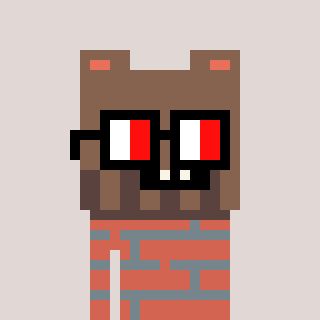
a pixel art character with square glasses with black frames and red eyes, a bear-shaped head and a peachy-colored body on a warm background